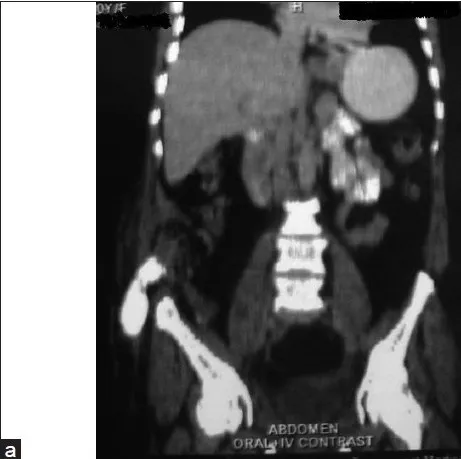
(a and b) Coronal and axial contrast-enhanced sections of the abdomen revealed defect in the anterior abdominal wall with herniation of bowel loops.
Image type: radiology (ct)